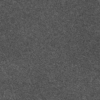
Label: dusty